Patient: sex M, age 77
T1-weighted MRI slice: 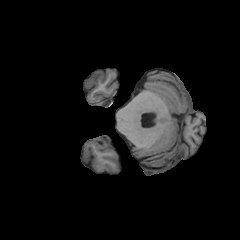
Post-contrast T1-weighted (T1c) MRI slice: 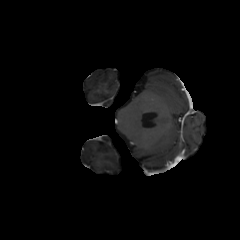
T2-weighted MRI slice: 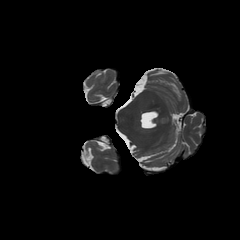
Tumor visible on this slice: no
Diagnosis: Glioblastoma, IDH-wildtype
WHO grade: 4